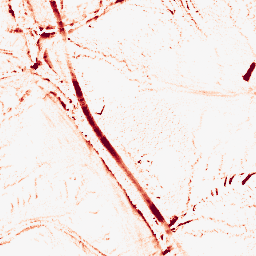
Category: morphological
Decomposition family: morphological
Decomposition parameters: operation: opening
size: 5
Upsampling method: bicubic_16x
Upsampling parameters: scale: 16
Upsampling scale: 16